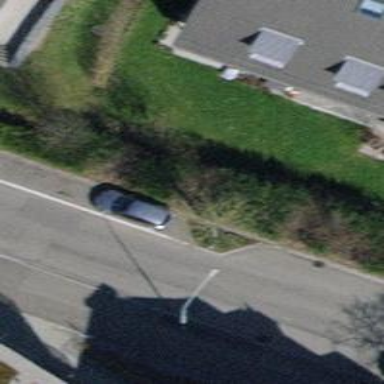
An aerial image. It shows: Hedge barrier.